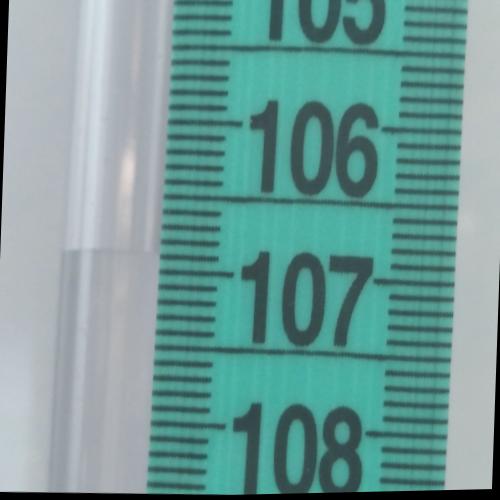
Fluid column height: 106.9 cm